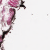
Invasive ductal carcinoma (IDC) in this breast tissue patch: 0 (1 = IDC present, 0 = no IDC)